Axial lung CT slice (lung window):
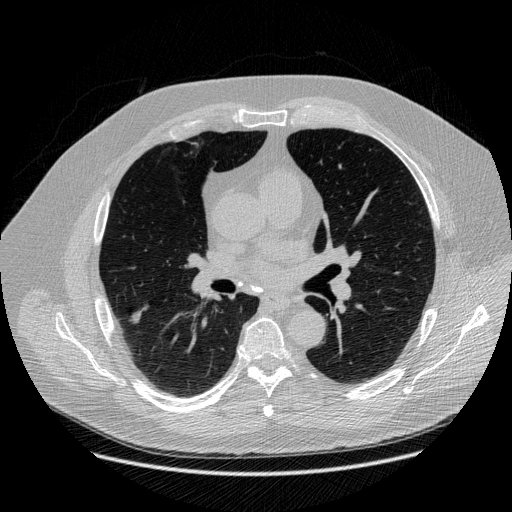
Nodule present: yes
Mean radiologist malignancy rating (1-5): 3.25